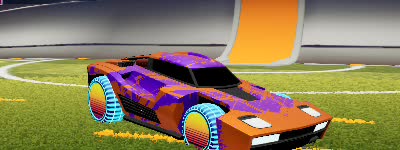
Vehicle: breakout